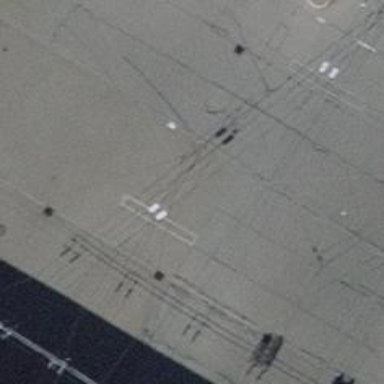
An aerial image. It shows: Driveway with trolley wire.